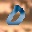
Label: 0